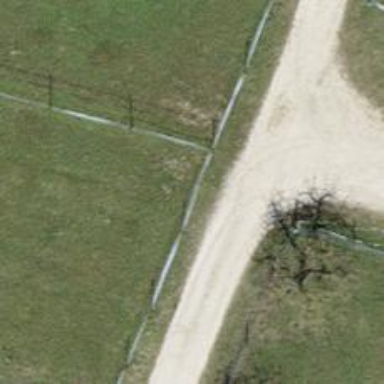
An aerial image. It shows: Gate.